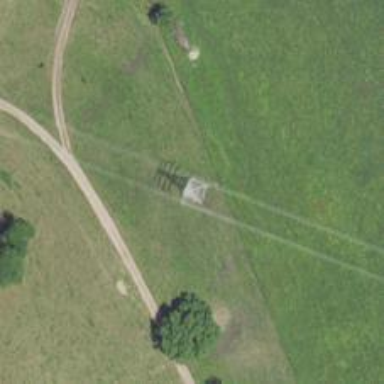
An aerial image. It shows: Power tower.